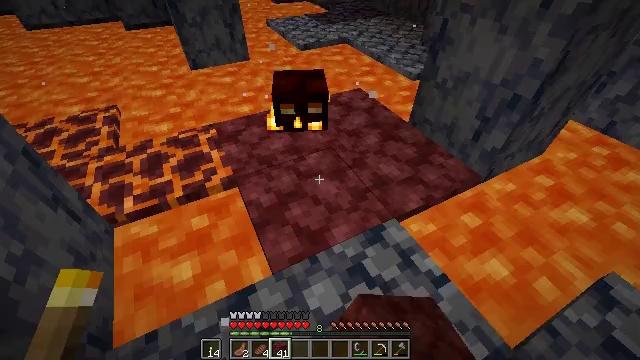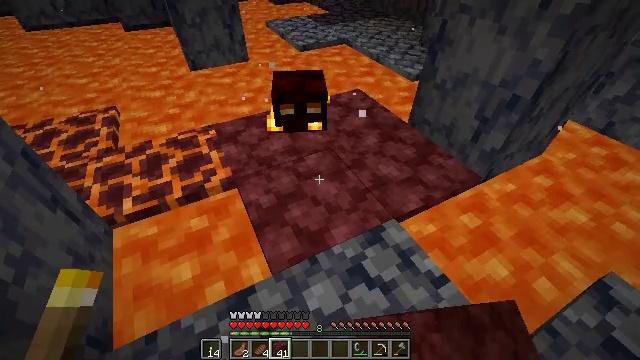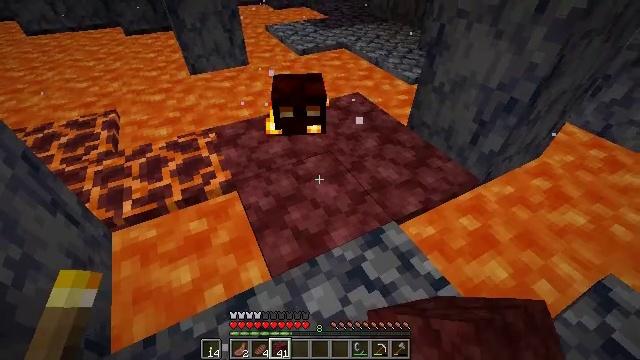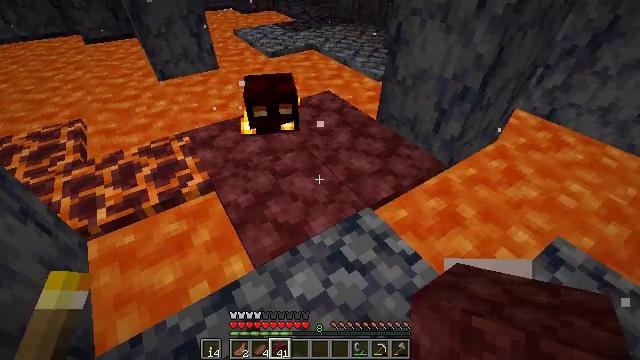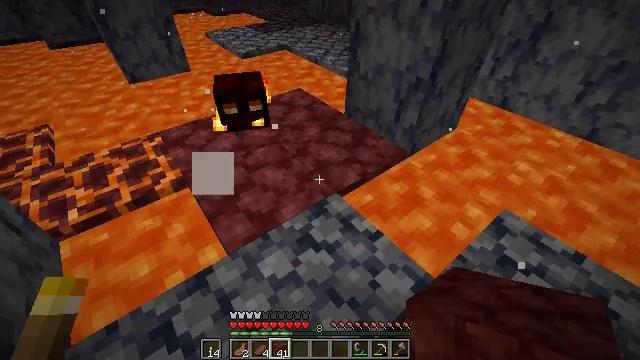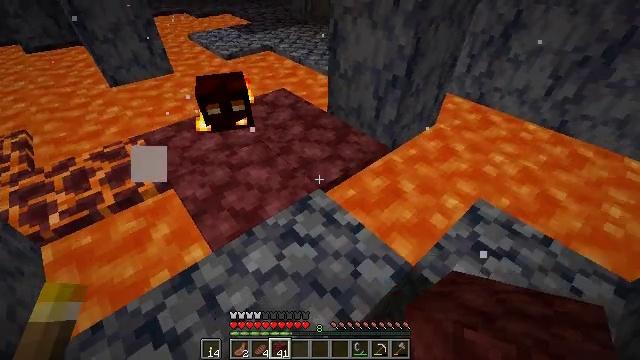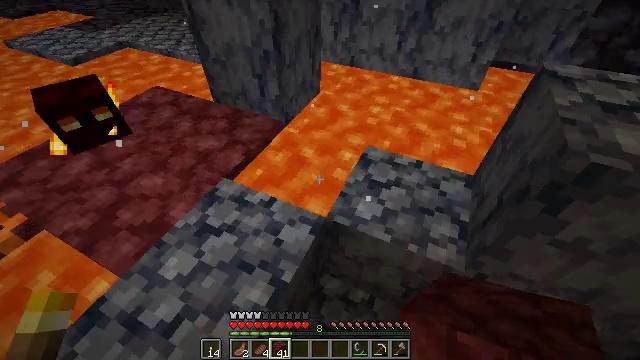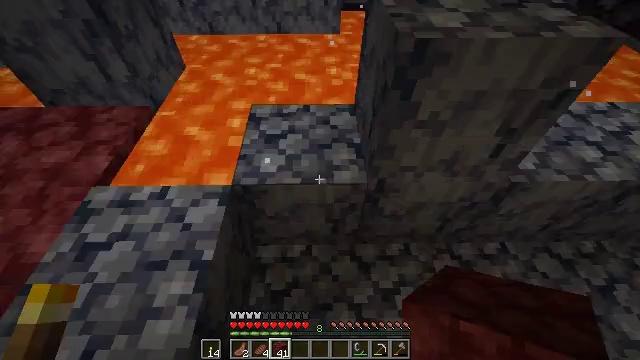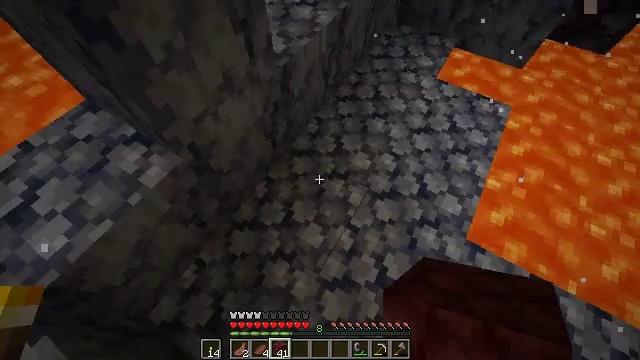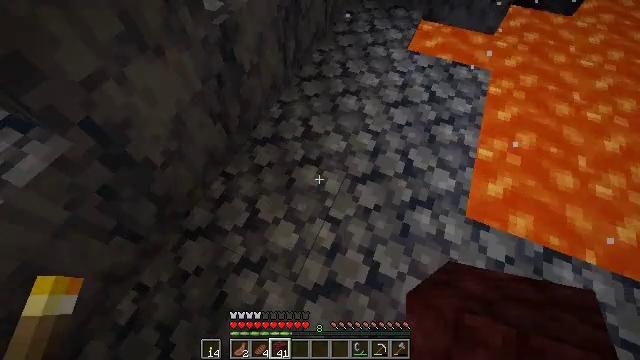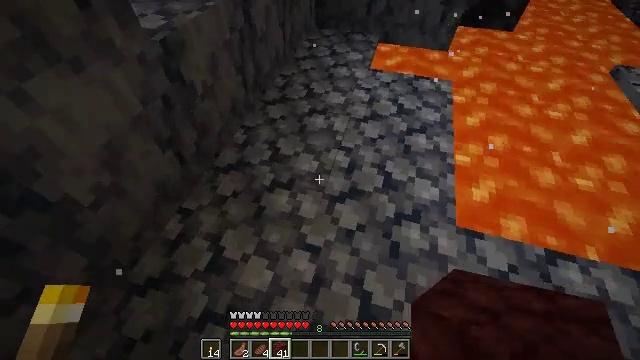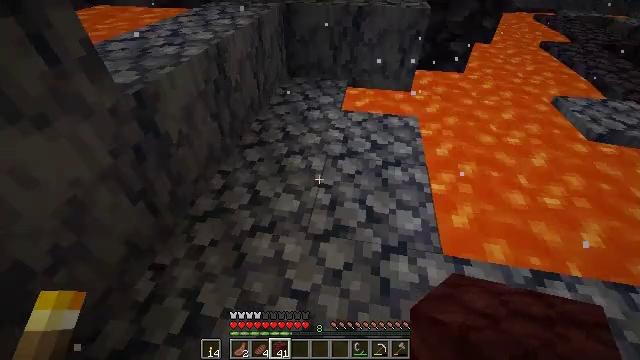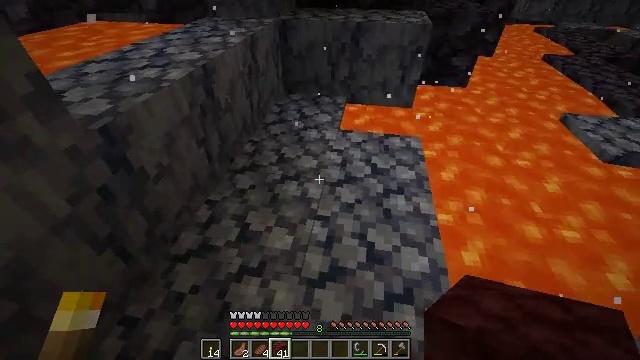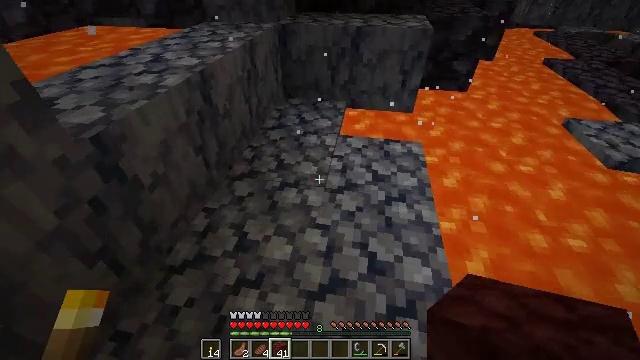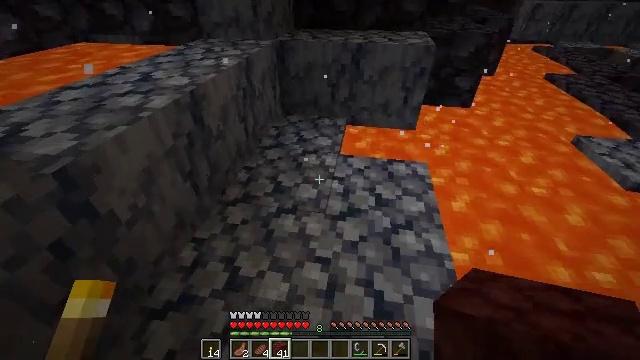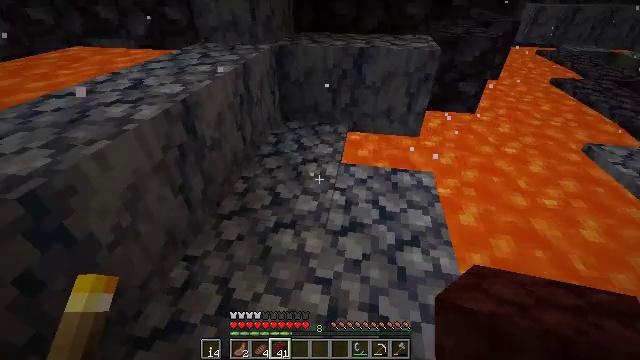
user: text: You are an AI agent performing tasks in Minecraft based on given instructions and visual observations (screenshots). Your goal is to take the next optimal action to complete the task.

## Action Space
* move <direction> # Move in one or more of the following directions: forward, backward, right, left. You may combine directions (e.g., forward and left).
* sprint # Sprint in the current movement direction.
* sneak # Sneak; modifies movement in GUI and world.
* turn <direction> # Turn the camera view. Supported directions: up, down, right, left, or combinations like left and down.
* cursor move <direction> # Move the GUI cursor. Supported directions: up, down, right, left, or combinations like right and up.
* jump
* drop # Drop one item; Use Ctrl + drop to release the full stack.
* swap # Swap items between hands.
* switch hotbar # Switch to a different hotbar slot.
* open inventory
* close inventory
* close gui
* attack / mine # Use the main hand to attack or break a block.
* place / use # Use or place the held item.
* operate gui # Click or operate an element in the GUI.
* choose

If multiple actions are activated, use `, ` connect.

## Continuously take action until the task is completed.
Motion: motion action
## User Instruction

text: Combat the magma cube.
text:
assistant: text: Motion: no_op
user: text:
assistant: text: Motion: move back
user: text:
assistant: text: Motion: move back and move right, turn right
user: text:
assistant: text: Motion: move back and move right, turn right
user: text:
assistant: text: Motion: move back and move right, turn right
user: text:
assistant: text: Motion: move back, turn right and down
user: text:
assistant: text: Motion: turn right and down
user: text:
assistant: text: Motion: turn right and down
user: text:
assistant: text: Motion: turn right and up
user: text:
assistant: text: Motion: turn right and up
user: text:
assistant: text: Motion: move forward, turn right and up
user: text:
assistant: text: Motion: move forward, turn up
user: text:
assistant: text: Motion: move forward
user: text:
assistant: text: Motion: move forward, turn up
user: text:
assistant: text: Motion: move forward
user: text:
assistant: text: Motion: move forward, turn left
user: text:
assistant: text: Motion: turn left and up
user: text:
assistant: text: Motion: turn left and up
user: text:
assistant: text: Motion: move forward and move left, turn left and up
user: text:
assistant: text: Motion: move forward and move left, turn left and up
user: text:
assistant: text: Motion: move forward, turn up
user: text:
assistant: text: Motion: move forward and move right, turn left and up
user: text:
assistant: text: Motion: move forward and move right, turn left and up
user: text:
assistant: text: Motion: move forward and move right, turn left and up
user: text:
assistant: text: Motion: move forward and move right, turn left and up
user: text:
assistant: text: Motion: turn left
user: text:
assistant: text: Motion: turn left
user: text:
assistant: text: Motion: turn left and up
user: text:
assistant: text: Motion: turn left
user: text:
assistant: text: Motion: turn left and up